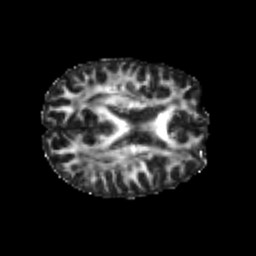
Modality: FA
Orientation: axial
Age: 24
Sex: male
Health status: healthy
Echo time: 0.074 s